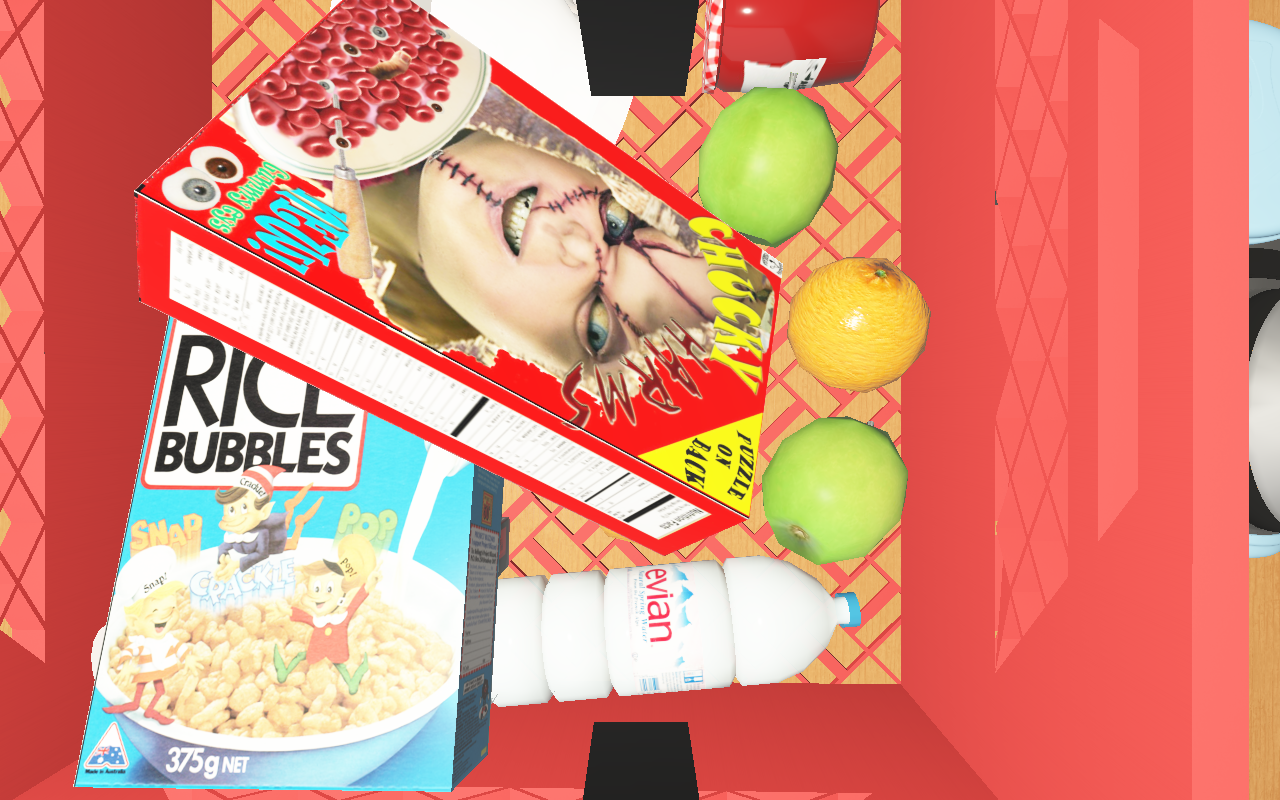
Objects in the scene:
carafe
apple
apple
orange
plate
cereal box